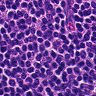
Metastatic tissue present: no